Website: home-depot
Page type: customer-info-address
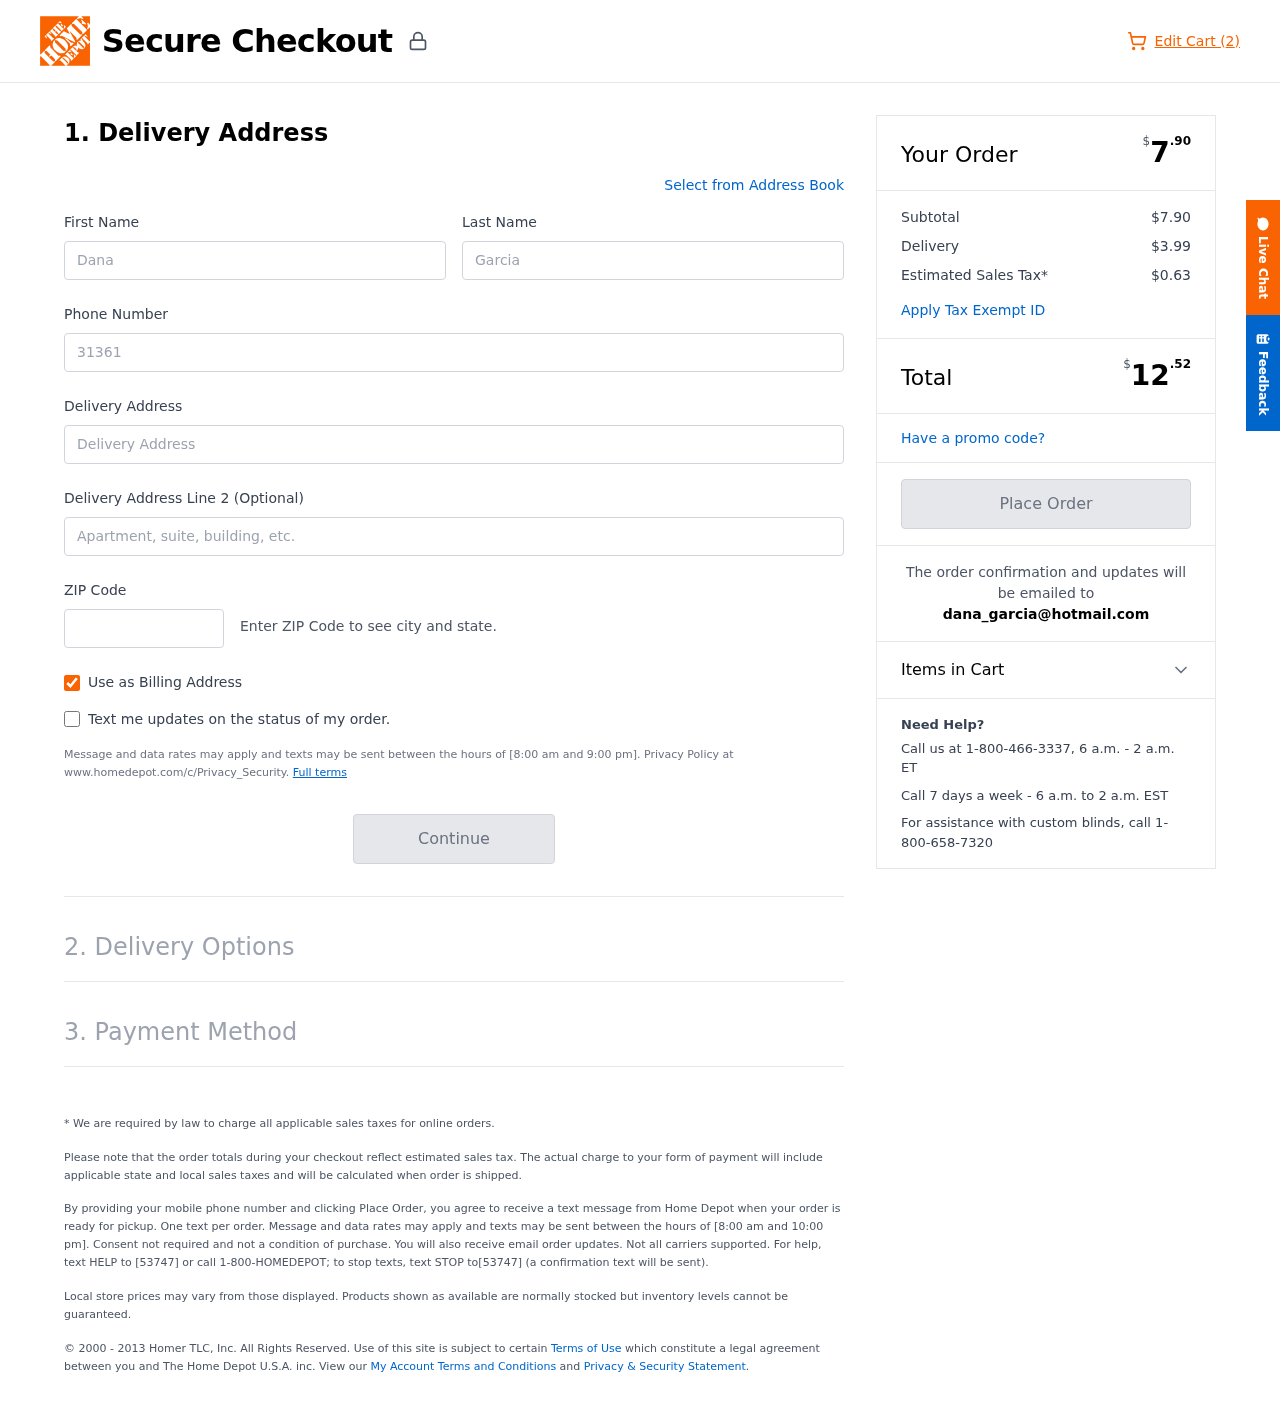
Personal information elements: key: PII_EMAIL
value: dana_garcia@hotmail.com
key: PII_FIRSTNAME
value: Dana
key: PII_LASTNAME
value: Garcia
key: PII_PHONE
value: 3136125466
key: PII_POSTCODE
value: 35342
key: PII_STREET
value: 70757 Amanda Grove
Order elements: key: ORDER_NUM_ITEMS
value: Edit Cart (2)
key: ORDER_SUBTOTAL_HEADER
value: $7.90
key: ORDER_SUBTOTAL
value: $7.90
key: ORDER_SHIPPING_COST
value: $3.99
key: ORDER_TAX
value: $0.63
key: ORDER_TOTAL2
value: $12.52